Question: I am relatively new to Android XML layout. I am using the Gridlayout to make an android app. But some widgets overflow the width of the screen size when I use fill_parent in the Gravity setting. Please see image below.
The XML file is written as below:
'''
<?xml version="1.0" encoding="utf-8"?>
<GridLayout xmlns:android="http://schemas.android.com/apk/res/android"
xmlns:tools="http://schemas.android.com/tools"
android:id="@+id/gridLayout"
android:layout_width="match_parent"
android:layout_height="wrap_content"
android:columnCount="2"
android:orientation="vertical"
android:useDefaultMargins="true" >
<TextView
android:id="@+id/textView1"
android:layout_width="wrap_content"
android:layout_height="wrap_content"
android:layout_gravity="right|center_vertical"
android:text="@string/amount"
android:textAppearance="?android:attr/textAppearanceMedium" />
<TextView
android:id="@+id/textView2"
android:layout_width="wrap_content"
android:layout_height="wrap_content"
android:layout_column="0"
android:layout_gravity="right|center_vertical"
android:layout_row="1"
android:text="Split into"
android:textAppearance="?android:attr/textAppearanceMedium" />
'''
................
My question is why do some widgets overflow the screen size of the layout? And how may I fix it?
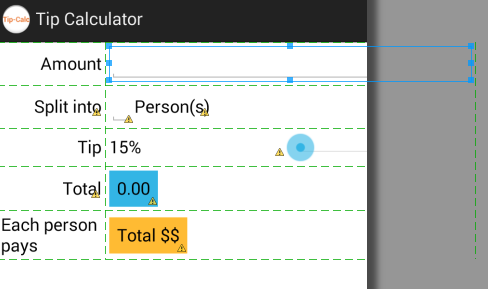
Answer: Don't explicitly set the width, and set 'android:layout_gravity="fill_horizontal"'. e.g.:
'''
<EditText
android:layout_column="1"
android:layout_gravity="fill_horizontal"
android:layout_row="0" />
'''